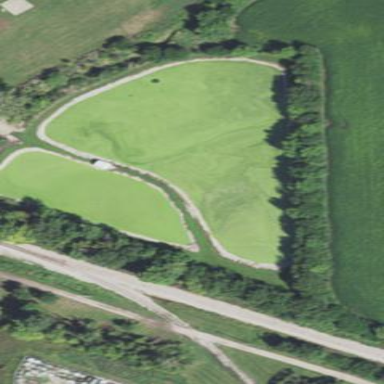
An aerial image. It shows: Pond surrounded by natural water.